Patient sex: M
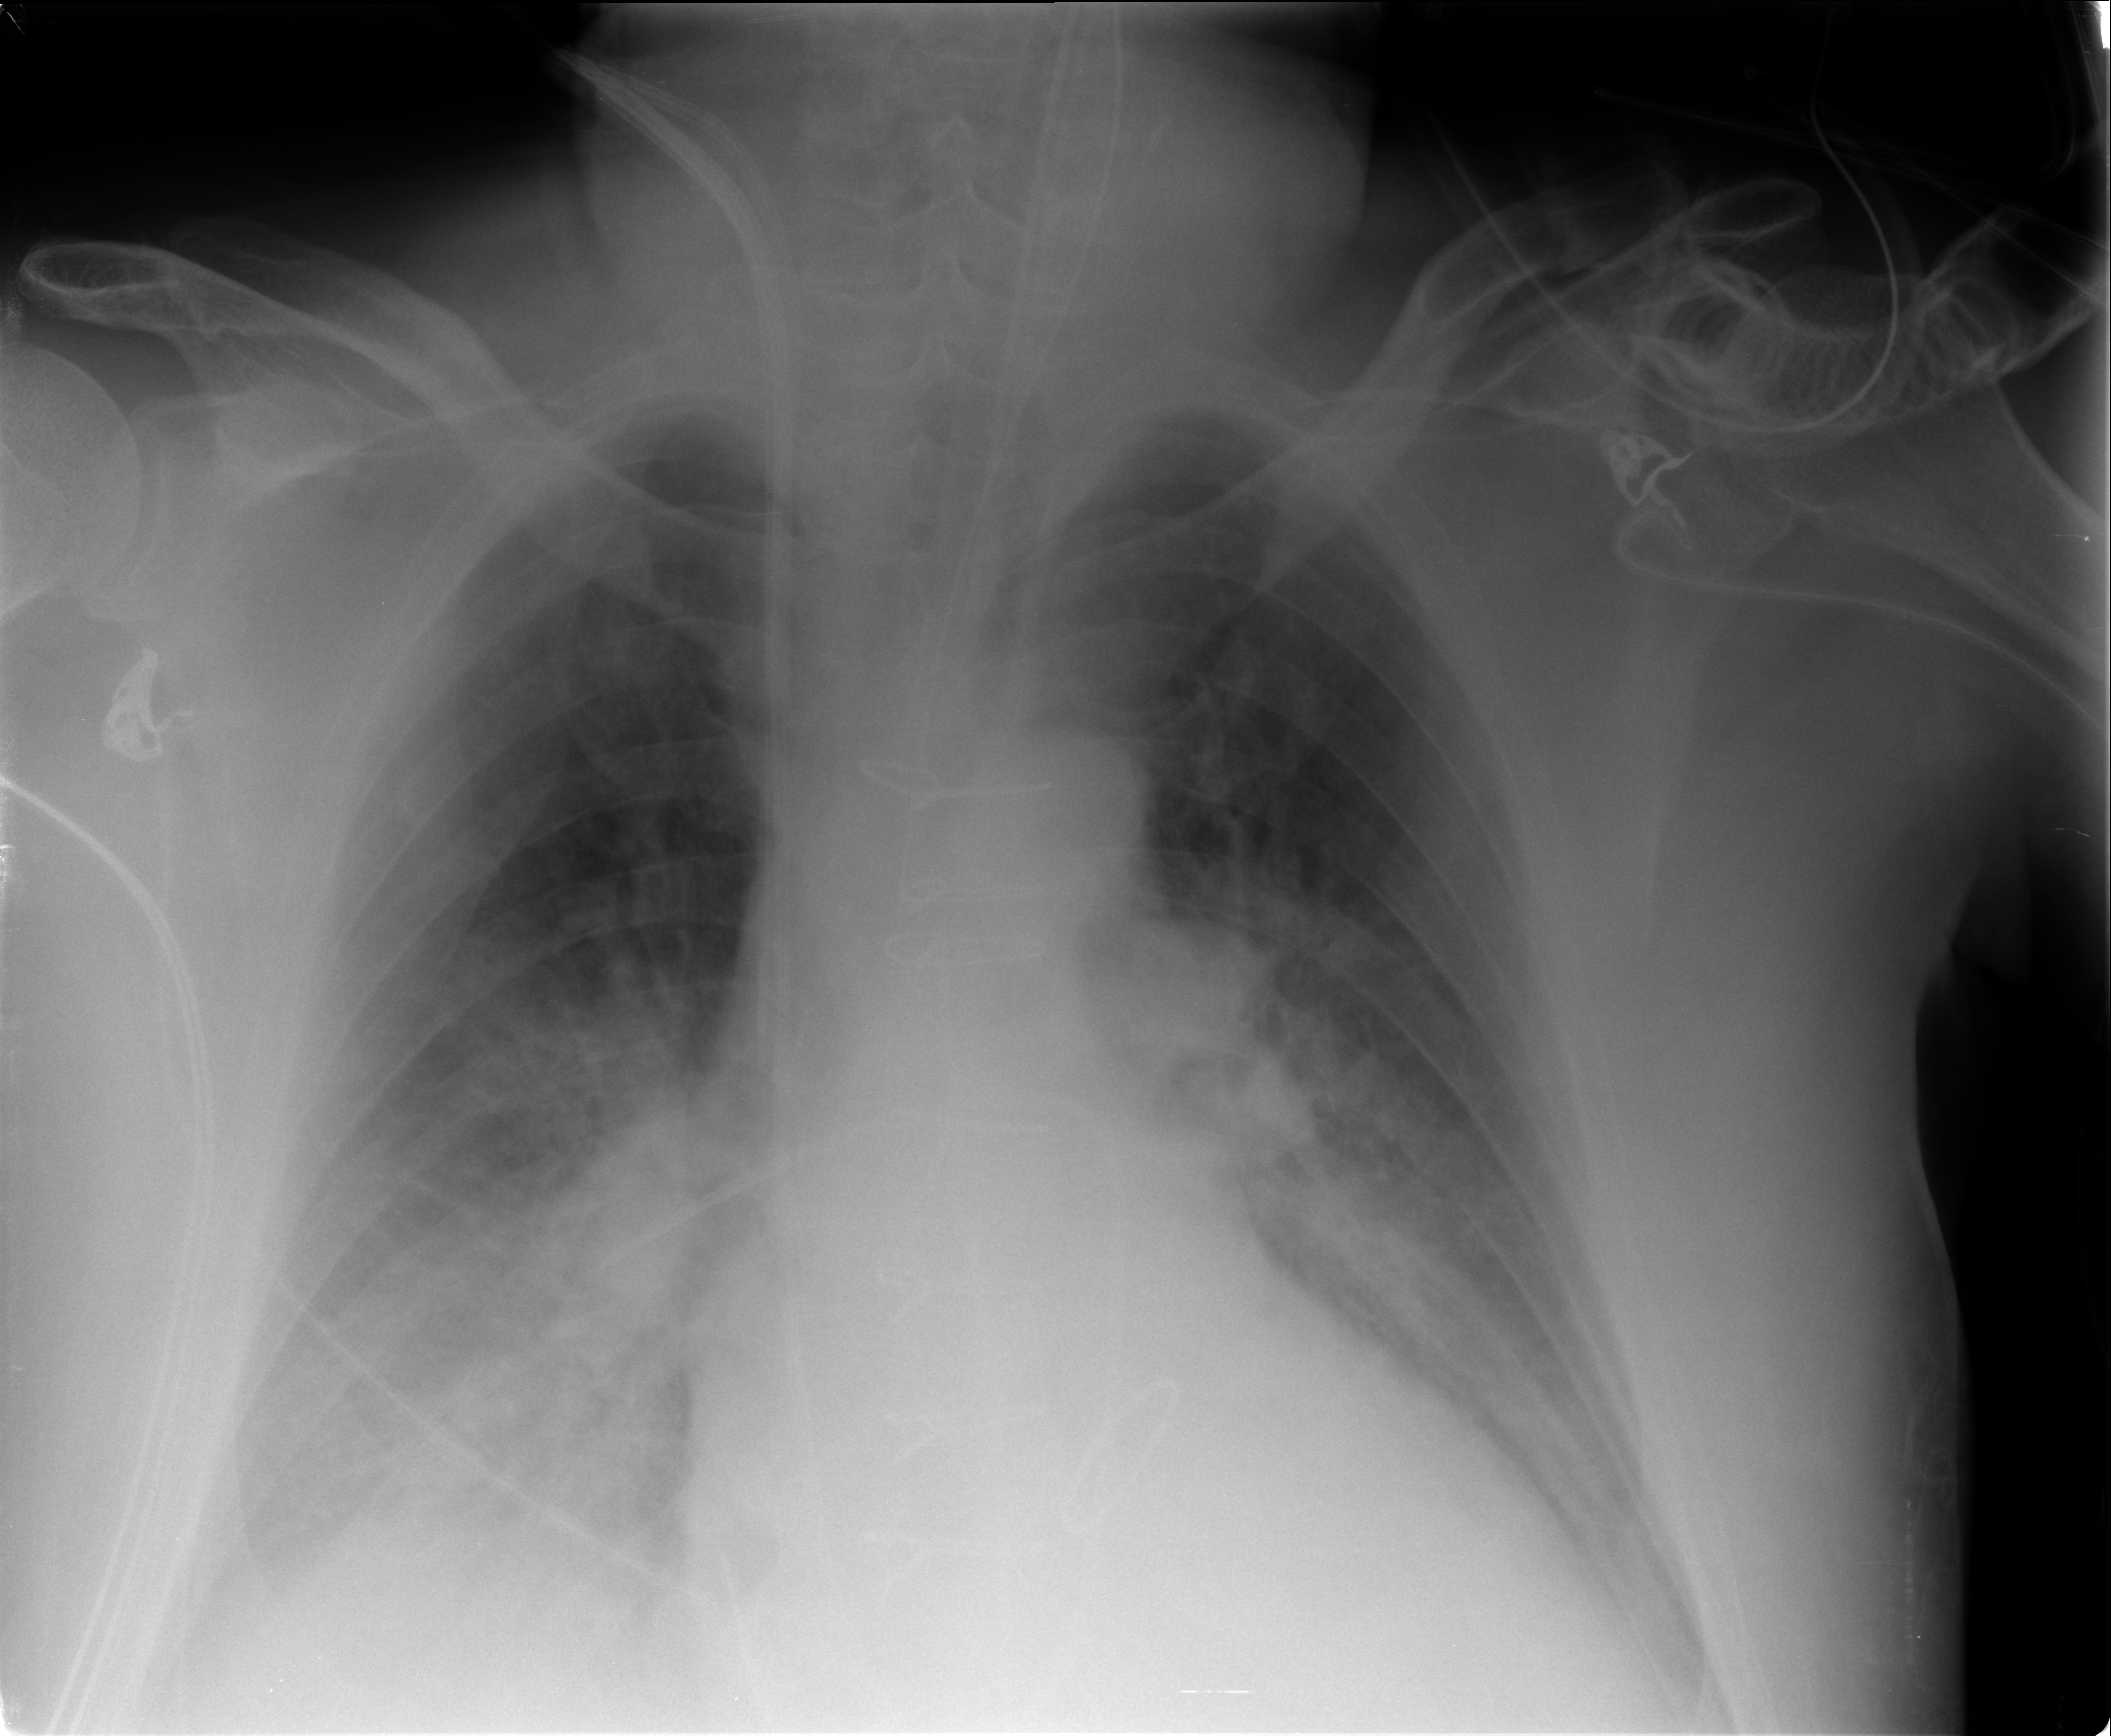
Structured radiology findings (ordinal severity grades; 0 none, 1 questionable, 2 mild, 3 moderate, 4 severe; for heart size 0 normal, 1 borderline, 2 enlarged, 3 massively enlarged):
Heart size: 2
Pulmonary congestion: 2
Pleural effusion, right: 1
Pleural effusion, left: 0
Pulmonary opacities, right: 2
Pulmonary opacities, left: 0
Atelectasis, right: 3
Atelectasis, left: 2